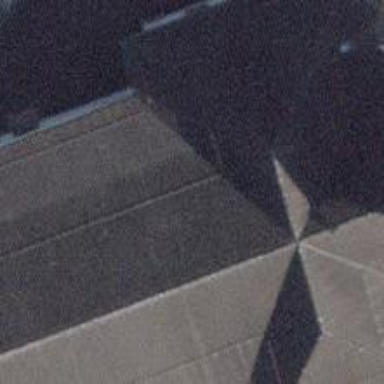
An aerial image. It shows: View of roof with edges.